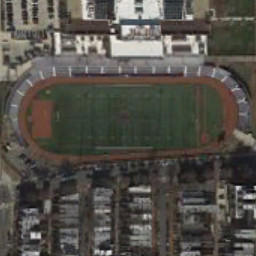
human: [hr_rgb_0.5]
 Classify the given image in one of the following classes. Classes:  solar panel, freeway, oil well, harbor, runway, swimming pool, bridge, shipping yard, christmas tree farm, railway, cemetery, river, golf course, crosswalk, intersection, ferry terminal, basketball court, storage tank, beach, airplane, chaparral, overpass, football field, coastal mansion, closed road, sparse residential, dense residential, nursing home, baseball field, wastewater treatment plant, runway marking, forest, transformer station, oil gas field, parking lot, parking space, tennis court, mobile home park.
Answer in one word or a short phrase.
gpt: football field